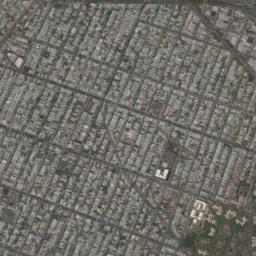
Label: commercial_area